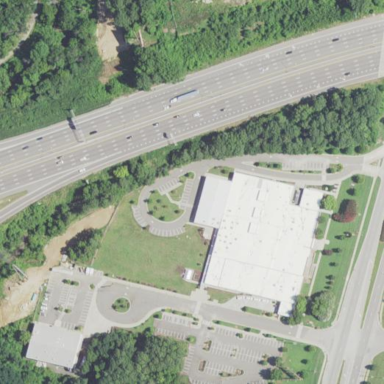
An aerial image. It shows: Commercial building.